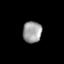
Tissue: lung
Cell type: Epithelial cells
Senescence score: 0.2135
Nuclear area (px): 398
Mean DAPI intensity: 156.59